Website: macys
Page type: customer-info-address
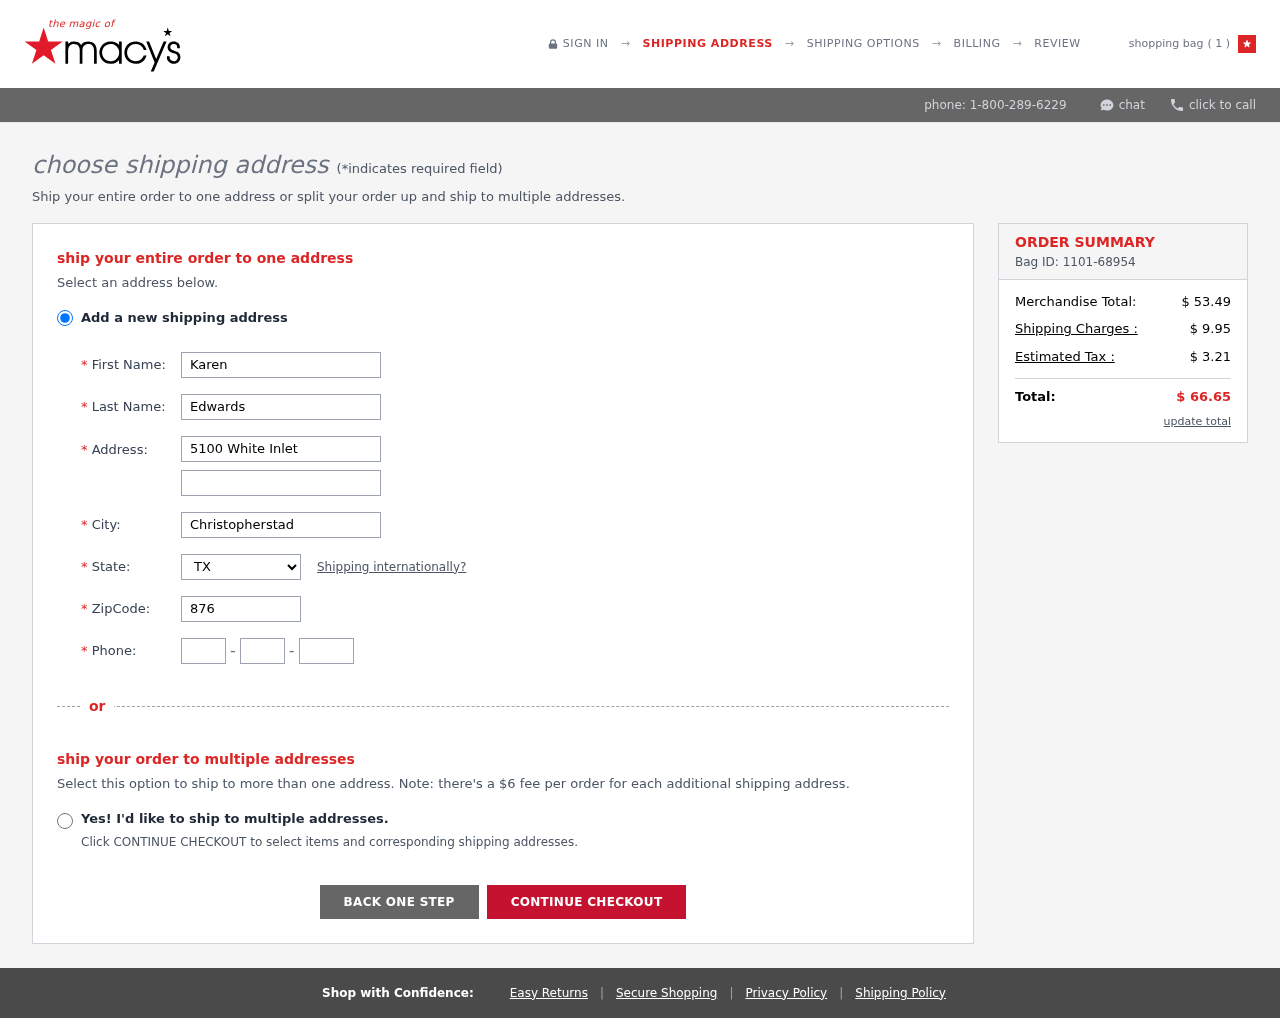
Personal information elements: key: PII_CITY
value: Christopherstad
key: PII_FIRSTNAME
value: Karen
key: PII_LASTNAME
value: Edwards
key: PII_PHONE_AREA
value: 697
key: PII_PHONE_PREFIX
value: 881
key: PII_PHONE_SUFFIX
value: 4187
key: PII_POSTCODE
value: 87645
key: PII_STATE_ABBR
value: TX
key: PII_STREET
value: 5100 White Inlet
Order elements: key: ORDER_NUM_ITEMS
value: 1
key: ORDER_ID
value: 1101-68954
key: ORDER_SUBTOTAL
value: $ 53.49
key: ORDER_SHIPPING_COST
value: $ 9.95
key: ORDER_TAX
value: $ 3.21
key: ORDER_TOTAL
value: $ 66.65